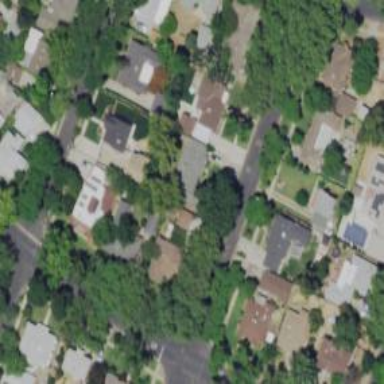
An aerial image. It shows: Neighborhood.